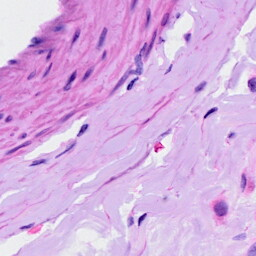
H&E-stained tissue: Ovarian